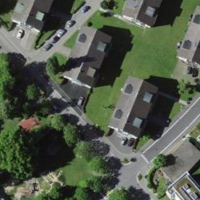
EUNIS habitat code: 54
Species observed at this site:
Cardamine heptaphylla